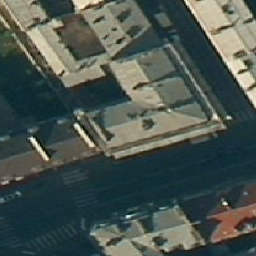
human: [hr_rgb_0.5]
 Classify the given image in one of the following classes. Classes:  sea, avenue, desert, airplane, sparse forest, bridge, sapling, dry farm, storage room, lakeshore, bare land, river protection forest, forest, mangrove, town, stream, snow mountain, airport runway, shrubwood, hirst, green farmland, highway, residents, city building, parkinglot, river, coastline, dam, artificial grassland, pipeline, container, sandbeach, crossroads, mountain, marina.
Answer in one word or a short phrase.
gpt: city building